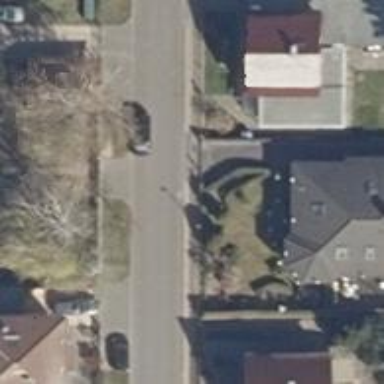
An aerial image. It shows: Sidewalk.